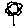
Label: flower